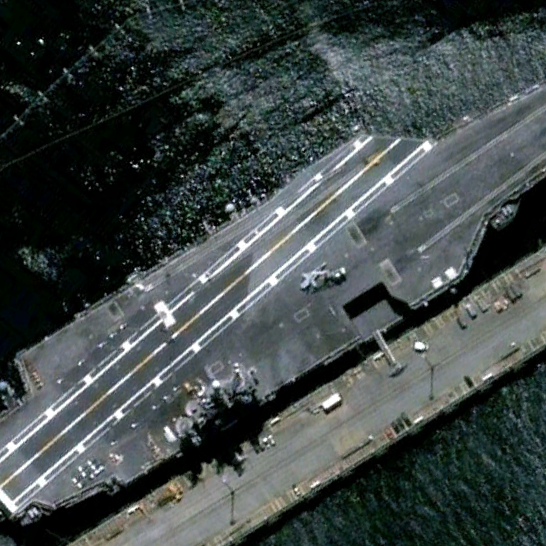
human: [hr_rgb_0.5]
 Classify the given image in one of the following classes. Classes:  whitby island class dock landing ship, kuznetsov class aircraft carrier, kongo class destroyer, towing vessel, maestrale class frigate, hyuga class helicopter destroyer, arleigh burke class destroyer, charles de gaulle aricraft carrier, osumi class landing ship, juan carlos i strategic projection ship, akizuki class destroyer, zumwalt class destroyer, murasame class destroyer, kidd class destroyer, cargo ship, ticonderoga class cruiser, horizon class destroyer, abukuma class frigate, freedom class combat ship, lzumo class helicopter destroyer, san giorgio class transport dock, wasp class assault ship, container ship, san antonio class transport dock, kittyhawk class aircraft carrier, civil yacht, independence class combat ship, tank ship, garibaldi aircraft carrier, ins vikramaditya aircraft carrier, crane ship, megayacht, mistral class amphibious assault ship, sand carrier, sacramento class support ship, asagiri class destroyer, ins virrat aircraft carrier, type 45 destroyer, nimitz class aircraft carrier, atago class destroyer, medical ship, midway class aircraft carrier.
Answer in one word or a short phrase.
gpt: Nimitz class aircraft carrier